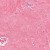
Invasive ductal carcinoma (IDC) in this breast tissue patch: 0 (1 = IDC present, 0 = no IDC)